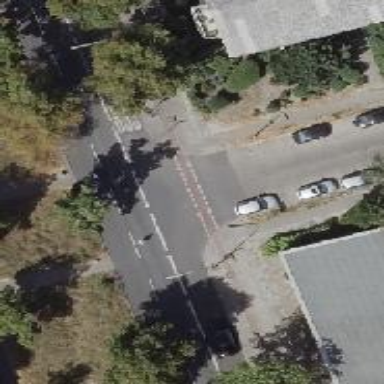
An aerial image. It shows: Unmarked crossing with pedestrian island.